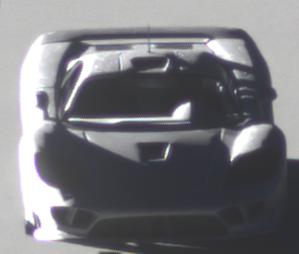
Make: Saleen
Model: S7
Detailed model: -
Model produced from: 2000
Model produced until: 2008
Doors: 2
Color: white
Road condition: dry road
Daytime: sunrise or sunset
Contrast: high contrast